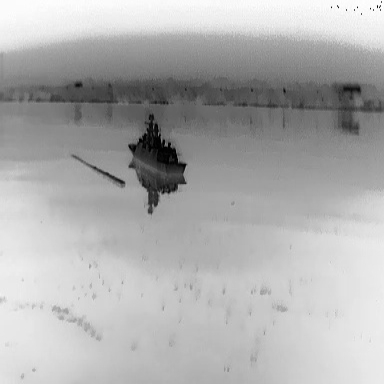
There is a warship in the infrared image.